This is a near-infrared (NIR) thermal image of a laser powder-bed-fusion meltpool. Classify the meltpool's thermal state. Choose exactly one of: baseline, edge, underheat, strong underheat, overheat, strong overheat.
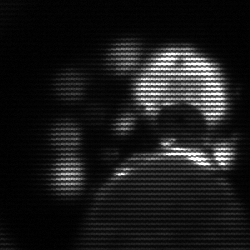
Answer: baseline